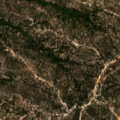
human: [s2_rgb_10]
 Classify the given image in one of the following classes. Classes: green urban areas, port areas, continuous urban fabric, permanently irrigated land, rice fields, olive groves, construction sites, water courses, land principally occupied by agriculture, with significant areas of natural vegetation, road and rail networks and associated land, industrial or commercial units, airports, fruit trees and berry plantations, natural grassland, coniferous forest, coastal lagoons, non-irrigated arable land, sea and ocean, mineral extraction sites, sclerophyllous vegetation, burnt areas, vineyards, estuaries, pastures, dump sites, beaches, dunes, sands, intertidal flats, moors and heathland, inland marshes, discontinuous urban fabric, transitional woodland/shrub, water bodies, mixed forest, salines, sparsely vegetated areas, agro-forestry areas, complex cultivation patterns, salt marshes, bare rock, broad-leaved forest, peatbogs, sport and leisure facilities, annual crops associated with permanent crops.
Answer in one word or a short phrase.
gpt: mixed forest